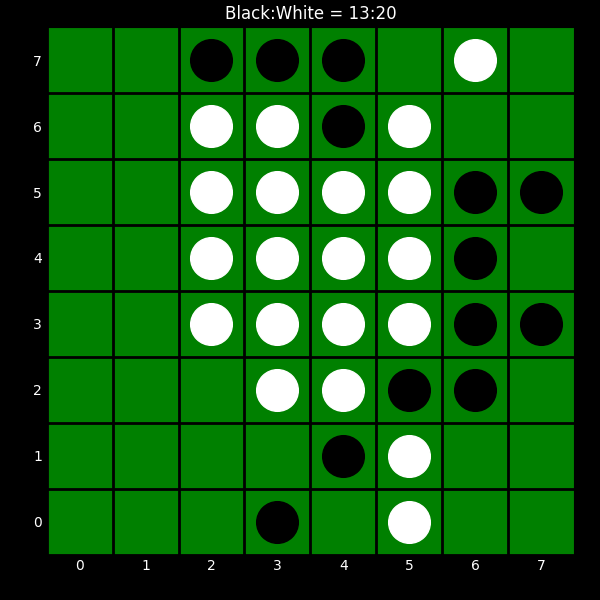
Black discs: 13
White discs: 20